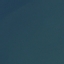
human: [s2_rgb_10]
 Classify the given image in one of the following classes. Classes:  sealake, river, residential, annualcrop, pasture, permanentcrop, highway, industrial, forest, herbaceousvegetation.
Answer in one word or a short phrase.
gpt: SeaLake